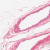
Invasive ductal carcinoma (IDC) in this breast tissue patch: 0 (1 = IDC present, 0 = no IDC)